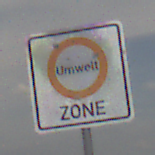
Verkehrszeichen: BeginnUmweltzone
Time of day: Midday
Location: Outdoor (Nature)
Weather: PartlyCloudy
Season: NotSpecified
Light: Natural